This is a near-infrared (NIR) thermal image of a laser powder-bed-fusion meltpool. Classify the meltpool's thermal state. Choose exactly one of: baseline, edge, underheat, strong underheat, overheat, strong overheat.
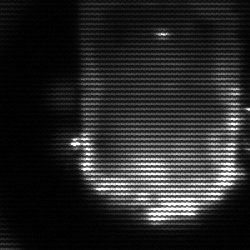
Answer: baseline